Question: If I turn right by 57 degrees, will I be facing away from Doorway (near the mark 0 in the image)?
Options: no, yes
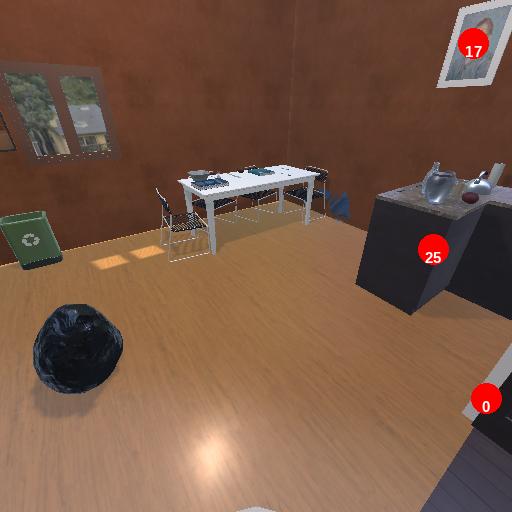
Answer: no